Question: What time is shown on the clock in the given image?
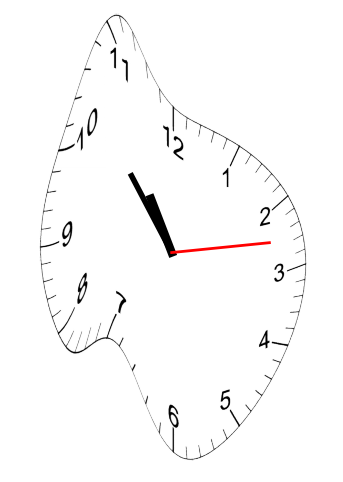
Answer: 10:53:13